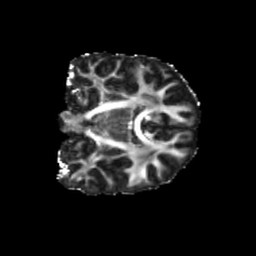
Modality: FA
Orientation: coronal
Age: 23
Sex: female
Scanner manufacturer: siemens
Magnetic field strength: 3 T
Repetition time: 3.23 s
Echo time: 0.0892 s